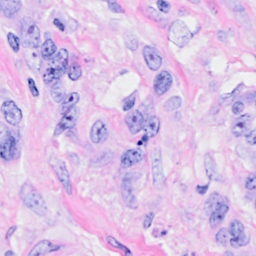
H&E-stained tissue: Breast